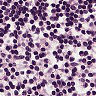
Metastatic tissue present: no